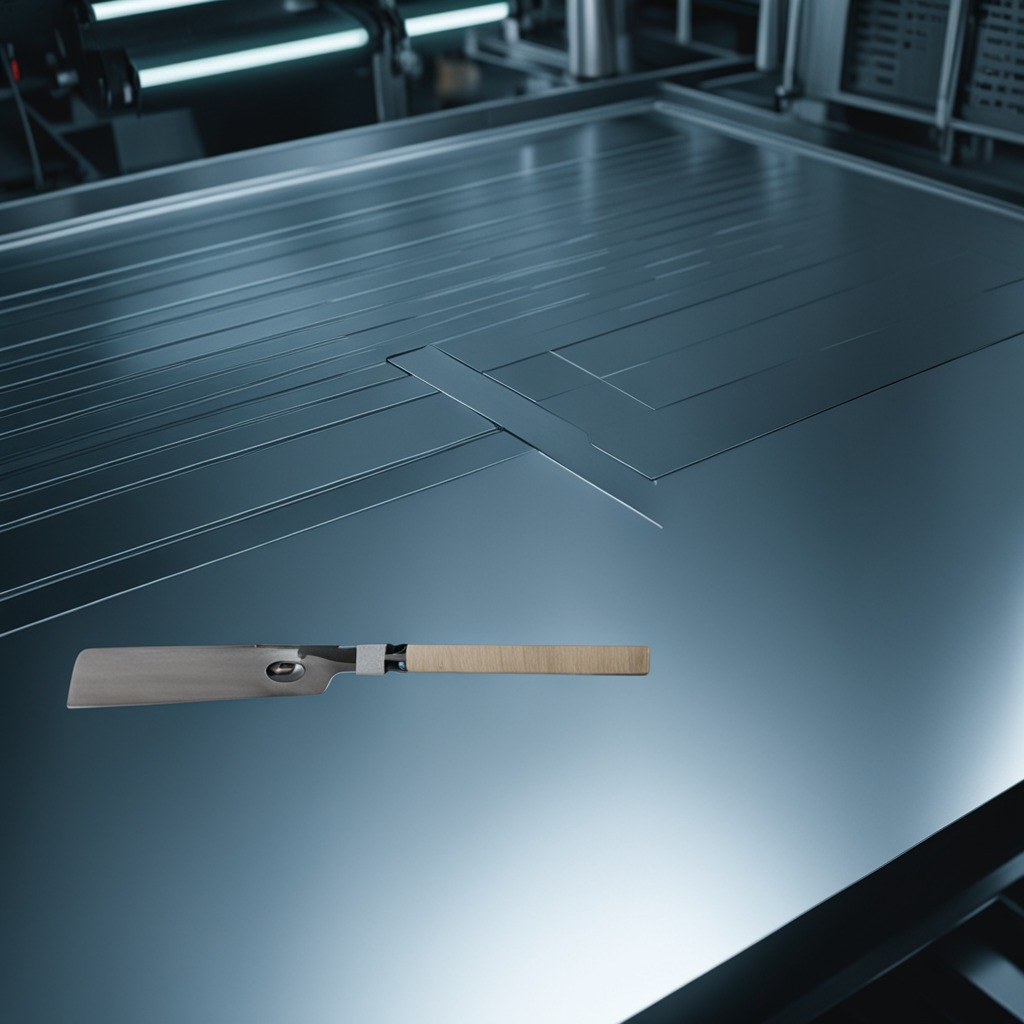
A metal saw is lying on the metal table in a machine shop under fluorescent lights.